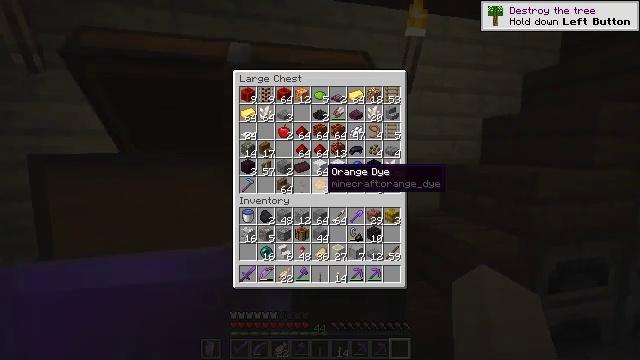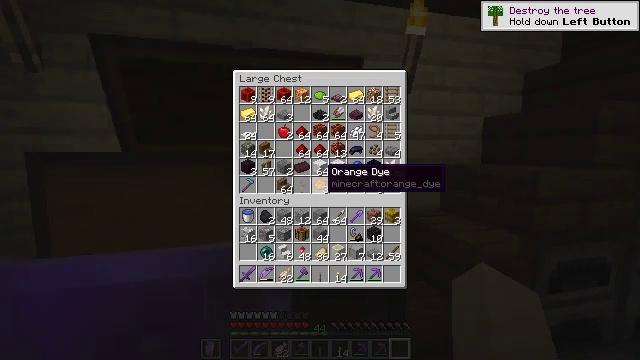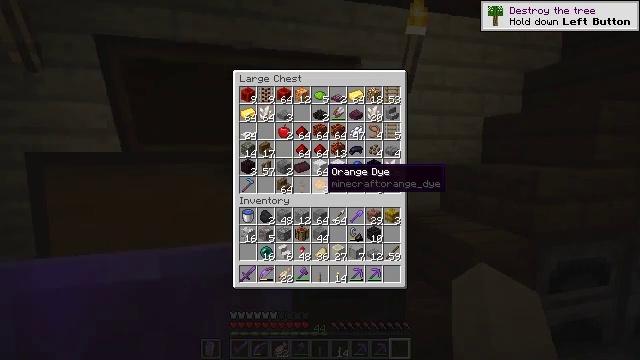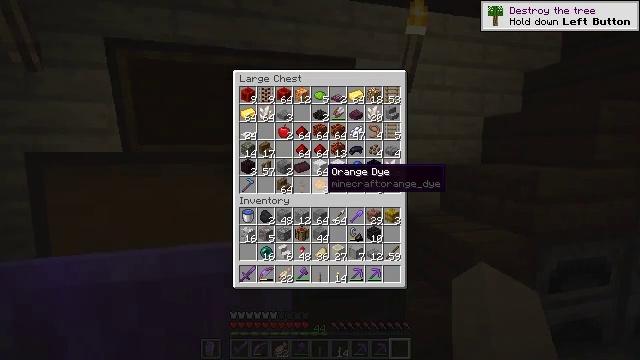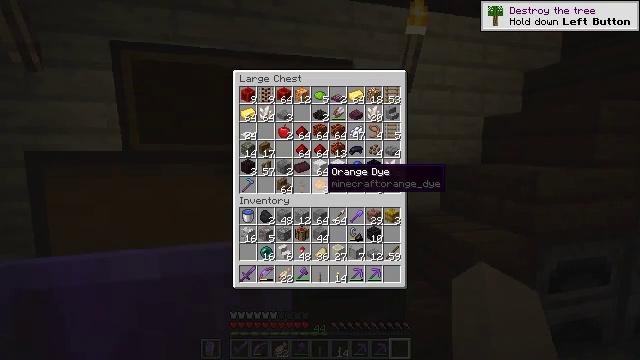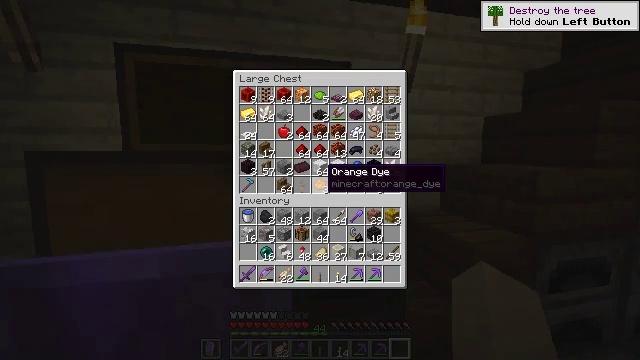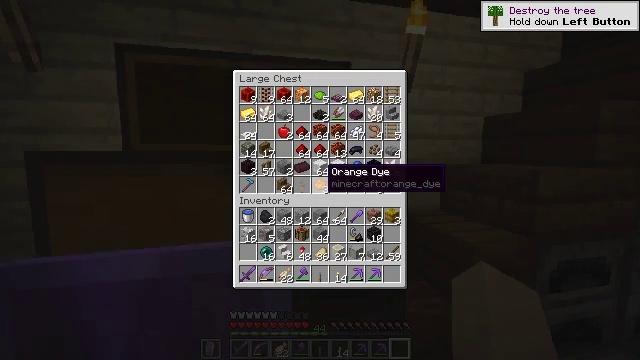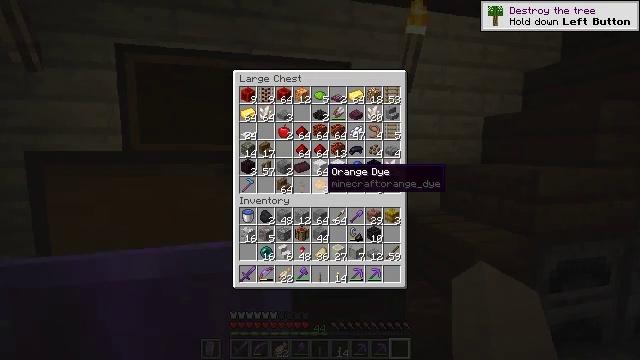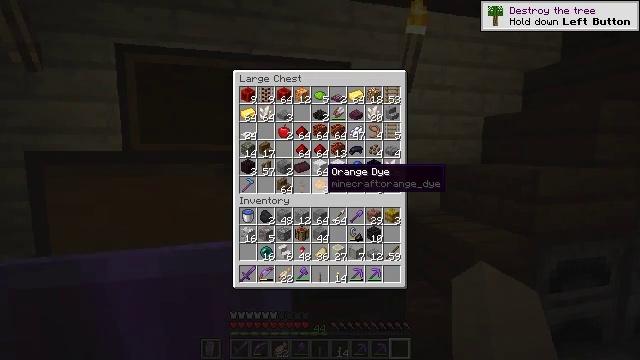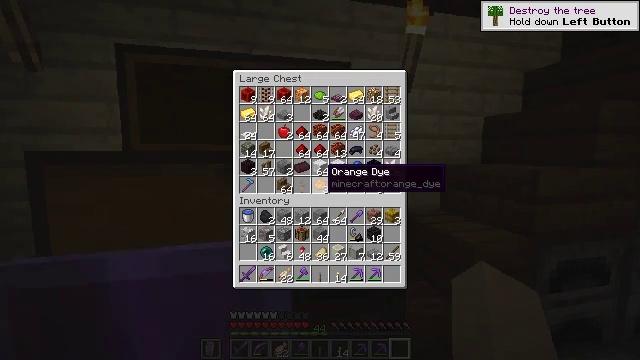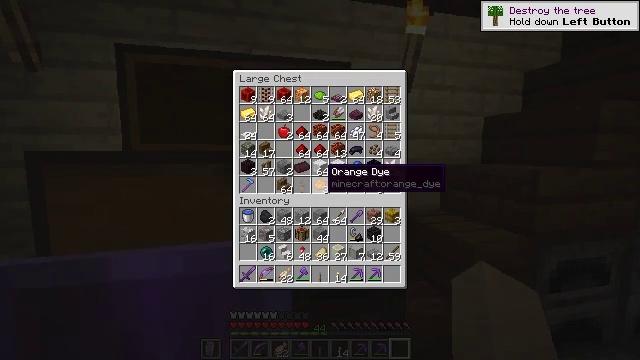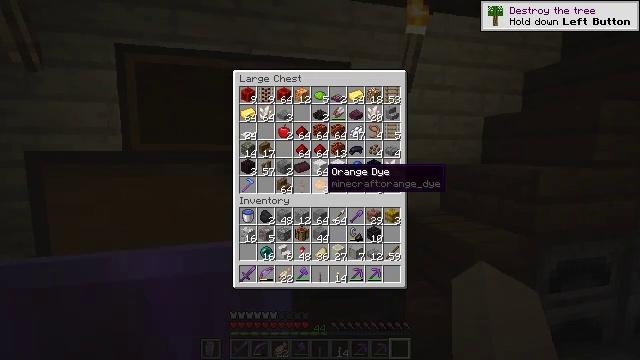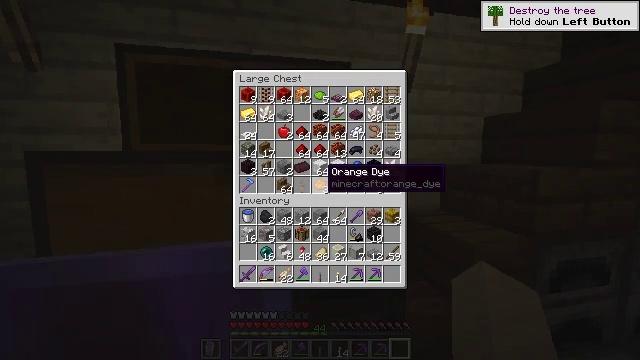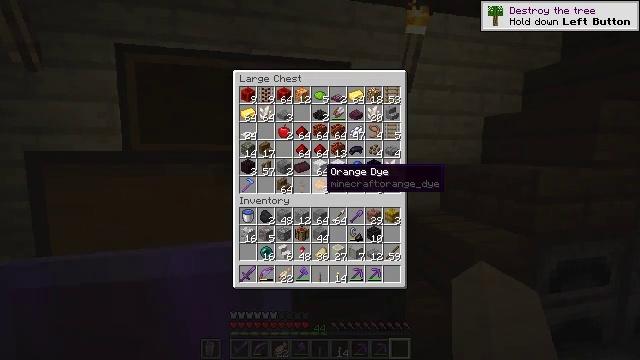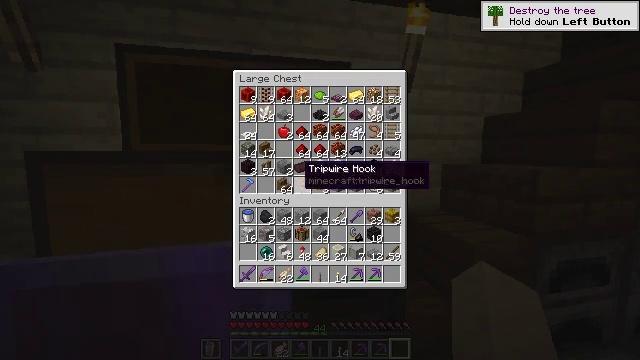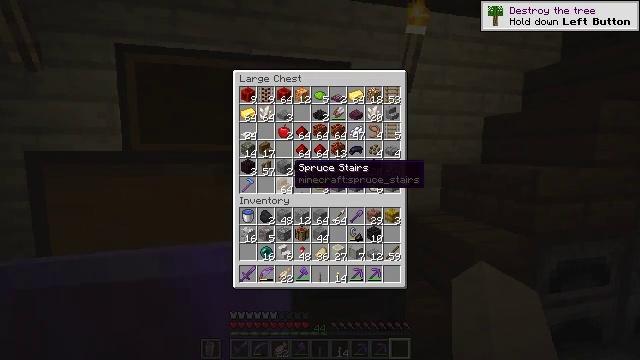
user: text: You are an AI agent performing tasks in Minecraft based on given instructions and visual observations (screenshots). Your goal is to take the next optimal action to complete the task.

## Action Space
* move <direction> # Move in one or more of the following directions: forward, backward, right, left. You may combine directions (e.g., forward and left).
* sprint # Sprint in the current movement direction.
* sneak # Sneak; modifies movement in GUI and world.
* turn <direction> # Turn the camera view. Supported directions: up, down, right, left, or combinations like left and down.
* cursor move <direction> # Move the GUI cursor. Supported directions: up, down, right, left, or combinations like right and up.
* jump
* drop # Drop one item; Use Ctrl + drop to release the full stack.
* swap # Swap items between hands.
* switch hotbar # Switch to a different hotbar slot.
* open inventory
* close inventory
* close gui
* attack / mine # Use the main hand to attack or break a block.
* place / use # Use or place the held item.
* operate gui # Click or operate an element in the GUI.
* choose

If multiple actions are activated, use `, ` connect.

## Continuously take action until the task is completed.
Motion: motion action
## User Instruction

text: Make a quartz block by combining nether quartz.
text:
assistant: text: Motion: no_op
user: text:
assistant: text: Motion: no_op
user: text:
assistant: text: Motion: no_op
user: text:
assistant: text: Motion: no_op
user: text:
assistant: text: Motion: no_op
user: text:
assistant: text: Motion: no_op
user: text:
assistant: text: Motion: no_op
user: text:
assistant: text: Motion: no_op
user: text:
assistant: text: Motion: no_op
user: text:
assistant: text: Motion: no_op
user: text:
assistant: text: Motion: no_op
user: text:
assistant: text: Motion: no_op
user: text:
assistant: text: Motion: no_op
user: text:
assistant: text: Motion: turn left
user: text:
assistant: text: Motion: turn left
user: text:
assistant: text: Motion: no_op
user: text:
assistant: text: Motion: no_op
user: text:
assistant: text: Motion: no_op
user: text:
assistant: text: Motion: no_op
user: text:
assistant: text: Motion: turn right and up
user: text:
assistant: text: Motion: turn right and up
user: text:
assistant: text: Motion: turn right and up
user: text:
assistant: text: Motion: turn right and up
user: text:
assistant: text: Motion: no_op
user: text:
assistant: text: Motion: no_op
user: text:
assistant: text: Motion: no_op
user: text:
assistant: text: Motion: no_op
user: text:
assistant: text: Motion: no_op
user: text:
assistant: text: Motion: no_op
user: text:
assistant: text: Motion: no_op